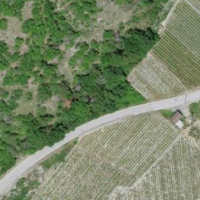
EUNIS habitat code: 40
Species observed at this site:
Amelanchier ovalis